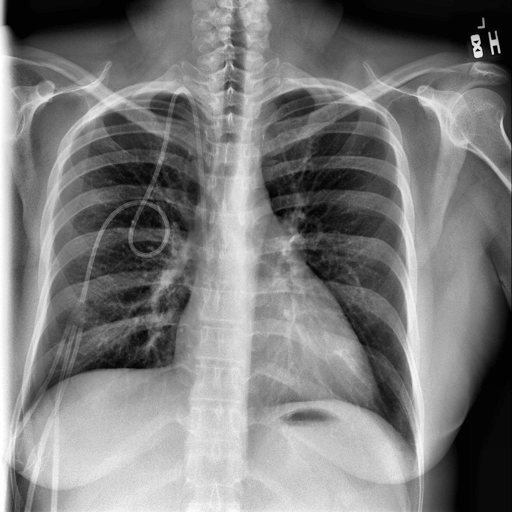
Finding: NORMAL